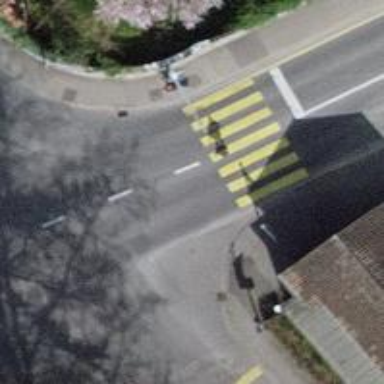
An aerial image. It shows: Road crossing with traffic signals.